Field crop: maize
Growth stage: 2
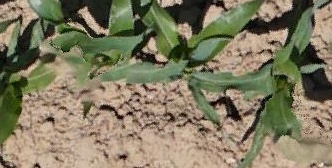
Species: maize